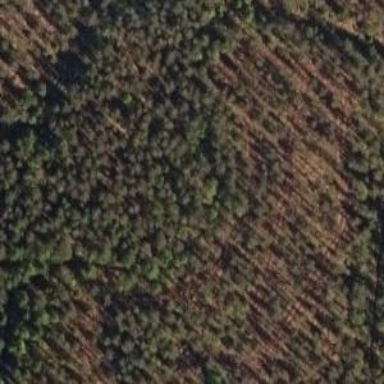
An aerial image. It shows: Woodland consisting mainly of needle-leaved trees.